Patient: sex M, age 78
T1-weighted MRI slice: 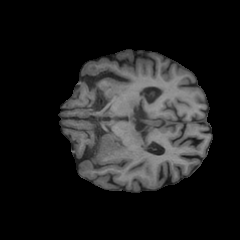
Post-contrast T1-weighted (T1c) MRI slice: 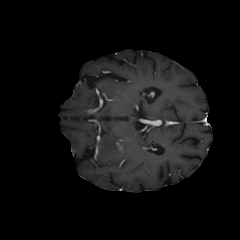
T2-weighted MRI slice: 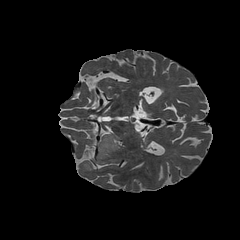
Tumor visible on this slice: yes
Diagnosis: Astrocytoma, IDH-wildtype
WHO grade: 3